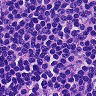
Metastatic tissue present: no